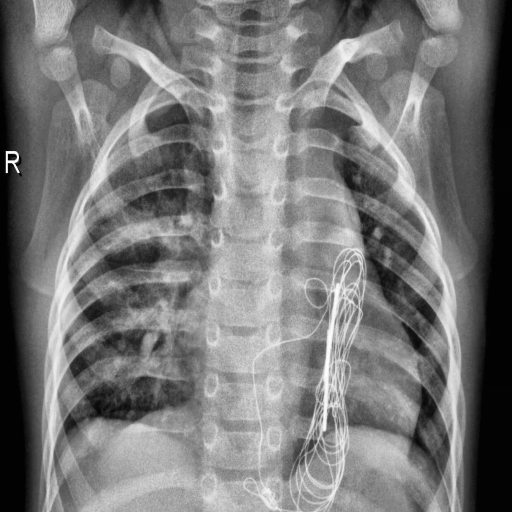
Finding: PNEUMONIA